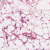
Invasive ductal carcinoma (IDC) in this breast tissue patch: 0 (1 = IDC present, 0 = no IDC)